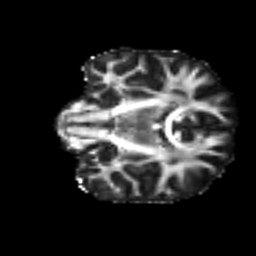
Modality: FA
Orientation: coronal
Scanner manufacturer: siemens
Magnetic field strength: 3 T
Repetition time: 3.6 s
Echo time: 0.092 s